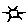
Label: sun